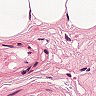
Metastatic tissue present: no